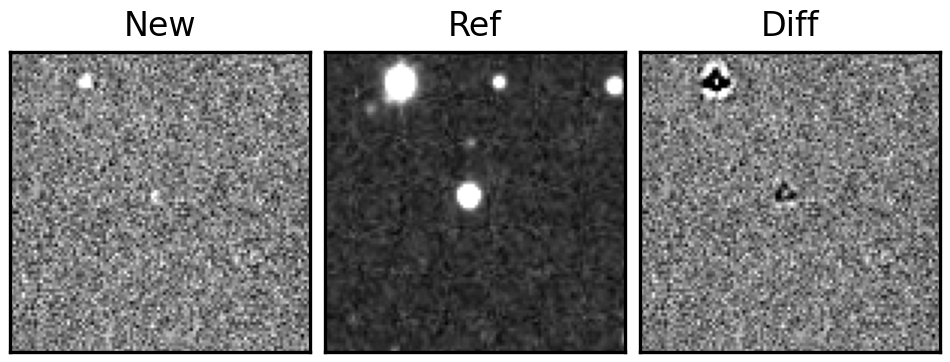
Label: bogus